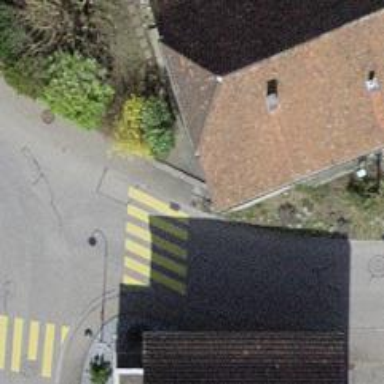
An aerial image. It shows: Zebra crossing on the road.